Question: ### Summary
New to iPhone programming, I'm having trouble picking the right optimization strategy to filter a set of view components in a scrollview with huge content. In what area would my app gain the most performance?
### Introduction
My current iPad app-in-progress let's users explore fairly large binary tree structures. The trees contain between 30 to 900 nodes, and when drawing inside a scrollview (with limited zoom) it looks like this.

The nodes' contents are stored in a SQLite backed Core Data model. It's a binary tree and if a node has children, there are always exactly two. The x and y positions are part of the model, as are the dimensions of the node connections, shown as dotted lines.
### Optimization
Only about 50 nodes fit the screen at any given time. With the largest trees containing up to 900 nodes, it's not possible to put everything in a scrollview controlled and zooming UIView, that's a recipe for crashes. So I have to do per frame filtering of the nodes.
And that's where my troubles start. I don't have the experience to make a well founded decision between the possible filtering options, and in addition I probably don't know about that really fast special magic buried deep in Objective-C or Cocoa Touch. Because the backing store is close to 200 MB in size (some 90.000 nodes in hundreds of trees), it's very time consuming to test every single tree on the iPad device. Which is why I'd like to ask you guys for advice.
For all my attempts I'm putting a filter method in the scrollViewDidScroll: and scrollViewDidZoom:. I'm also blocking the main thread with the filter, because I can't show the content without the nodes anyway. But maybe someone has an idea in that area?
Because all the positioning is present in the Core Data model, I might use NSFetchRequest to do the filtering. Is that really fast though? I have the idea it's not a very optimized method.
From what I've tried, the faulted managed objects seem to fit in memory at once, but it might be tricky for the larger trees once their contents start firing faults. Is it a good idea to loop over the NSSet of nodes and see what items should be on screen?
Are there other tricks to gain performance? Would you see ways where I could use multi threading to get the display set faster, even though the model's context was created on the main thread?
Thanks for your advice,
EP.
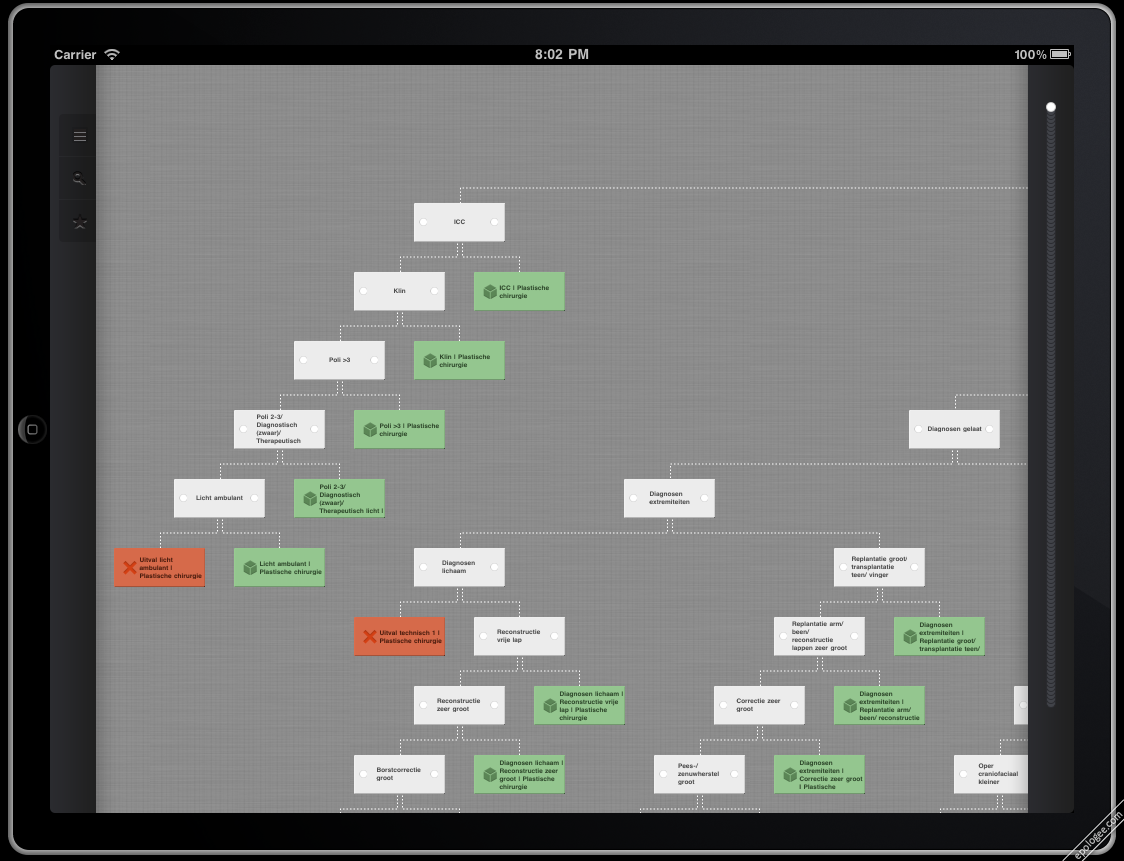
Answer: Ironically your binary tree could be divided using <URL> done in 2D so rendering will be very fast performant and a number of check close to minimum necessary.